Question: '''
[slider setMaximumTrackTintColor: color]
'''
has unexpected results in iOS 7.1 (the slider bar changes its position appearing at top instead of vertical center or disappears completely), while working fine with prior versions.
'''
[slider setMinimumTrackTintColor: color]
'''
does render the expected result.
This question might be related: <URL>,
but no answer so far.
I get this:
Using 'setMaximumTrackImage' might work, but the solution I'm looking for is a way to set and not a preexisting image.
This issue is still present in .
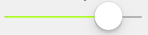
Answer: Found this workaroud:
Create a 1x1px 'UIImage' from a 'UIColor' on the fly:
'''
CGRect rect = CGRectMake(0, 0, 1, 1);
UIGraphicsBeginImageContextWithOptions(rect.size, NO, 0);
[color setFill];
UIRectFill(rect);
UIImage *image = UIGraphicsGetImageFromCurrentImageContext();
UIGraphicsEndImageContext();
'''
and then
'''
[slider setMaximumTrackImage:image forState:UIControlStateNormal];
'''
Looks like an expensive solution but it gets the job done.